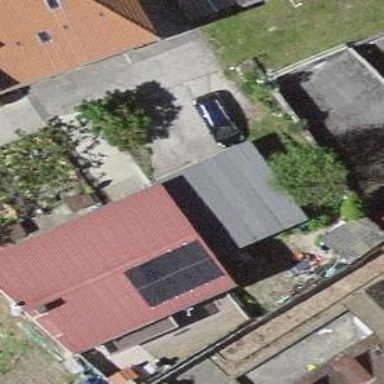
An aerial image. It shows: Garage.